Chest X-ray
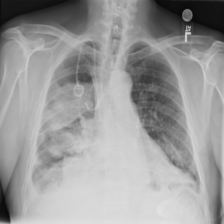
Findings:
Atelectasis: negative
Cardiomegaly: negative
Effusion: negative
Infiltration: positive
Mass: positive
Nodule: negative
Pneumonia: negative
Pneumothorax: negative
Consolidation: negative
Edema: negative
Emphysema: negative
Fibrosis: negative
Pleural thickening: negative
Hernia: negative